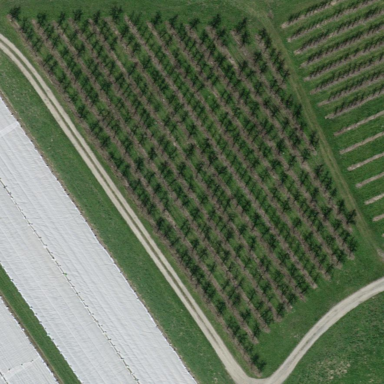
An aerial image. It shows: Orchard.